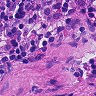
Metastatic tissue present: no